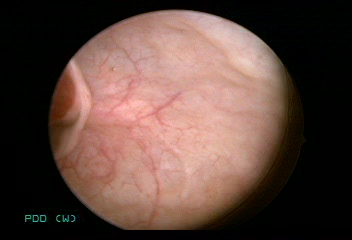
Modality: WLC
Class: Foreign bodies
Subclass: AirBubble
Bladder cancer association: No
Annotated structures: Air bubble